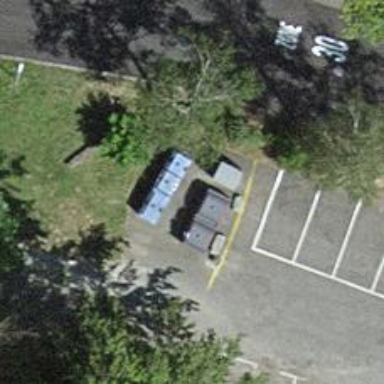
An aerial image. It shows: Recycling container at amenity designated for recycling.